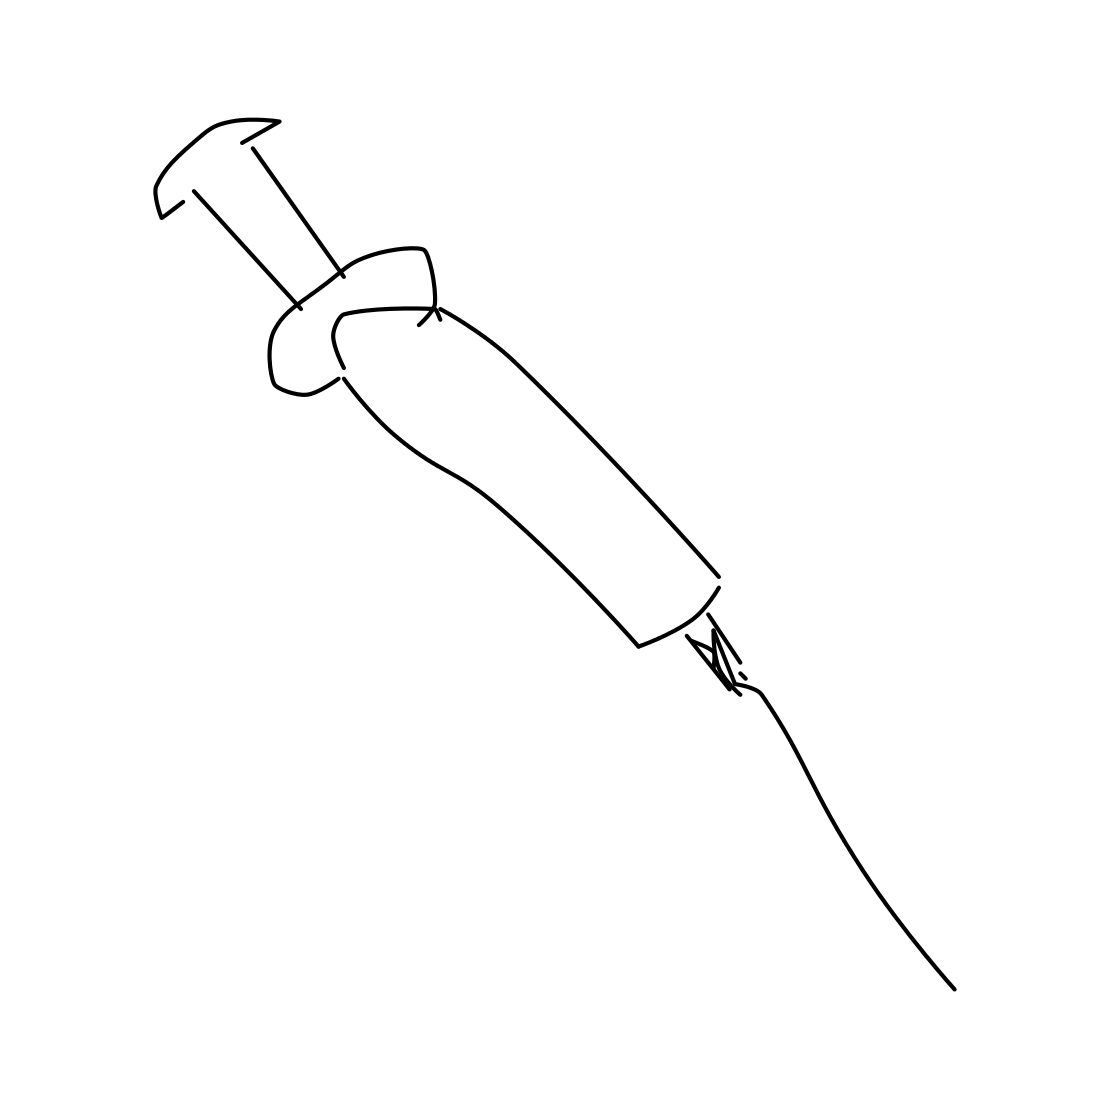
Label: syringe